Question: I am trying to create an interface similar to the app Instapaper. The works just like a navigation bar except its on the left hand side.
I'm having an issue creating this interface. Any ideas on how to do this type of interface. I was thinking of a window with a view controller split up with two different views.
Any ideas, suggestions, or even a tutorial?

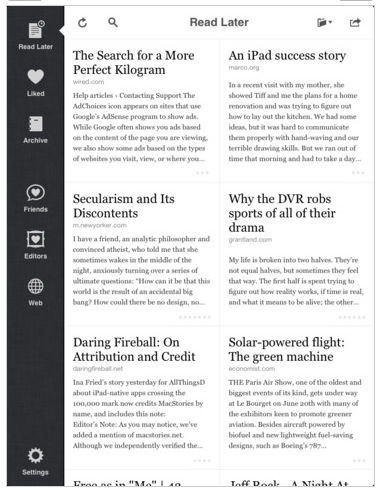
Answer: Mine (in Instapaper) is just one big view controller with a sidebar view that toggles the contents of the larger view manually. It's not too bad in my case, since it can only have two states -- grid or browser -- that simply switch which data is shown in the grid/browser.
If you can require iOS 5 as the minimum, you can use some of the new child-view-controller mechanics, but I couldn't yet.